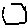
Label: hexagon